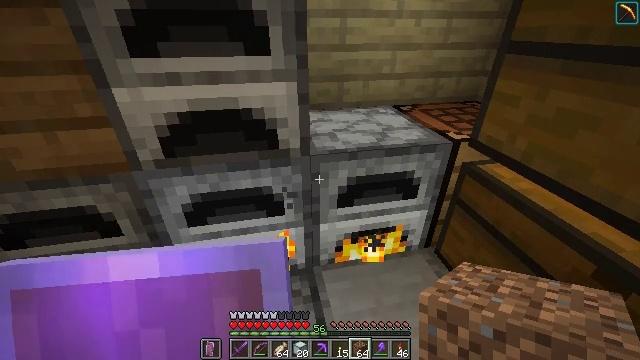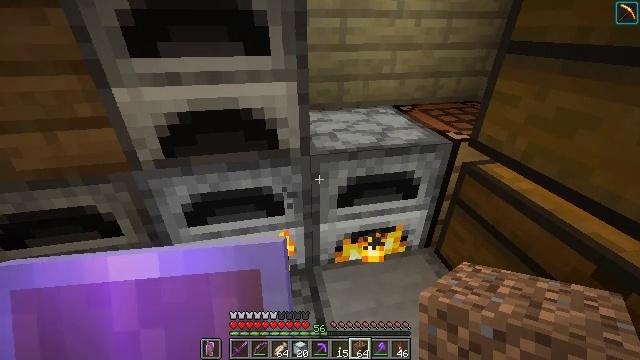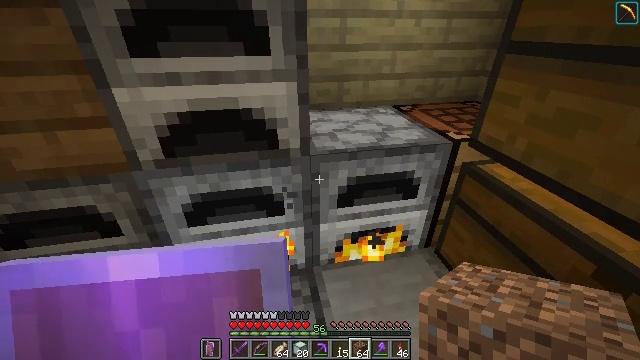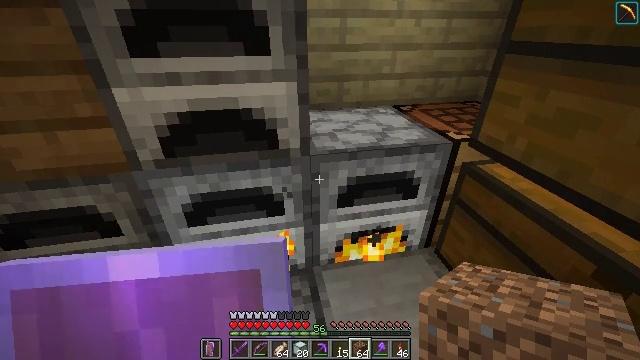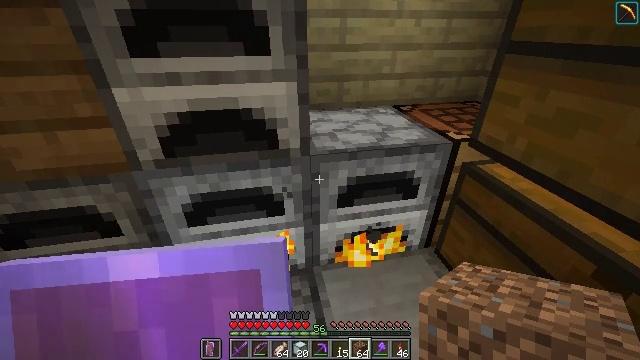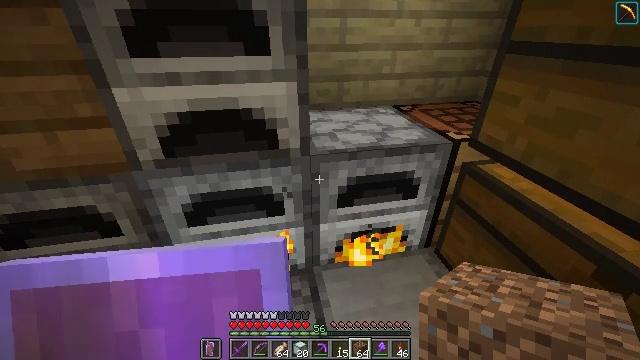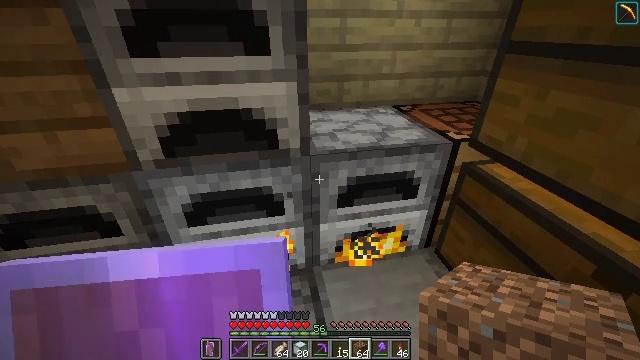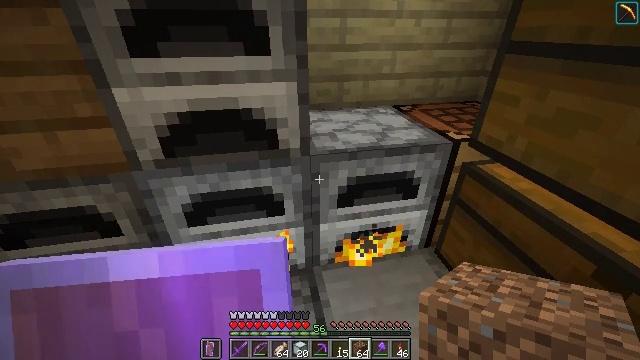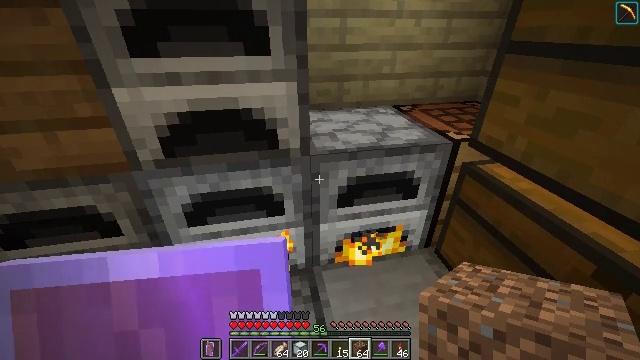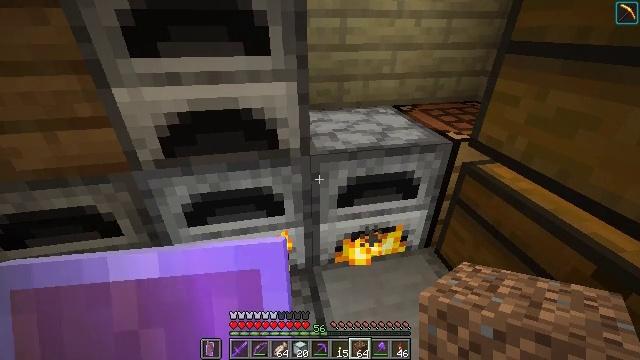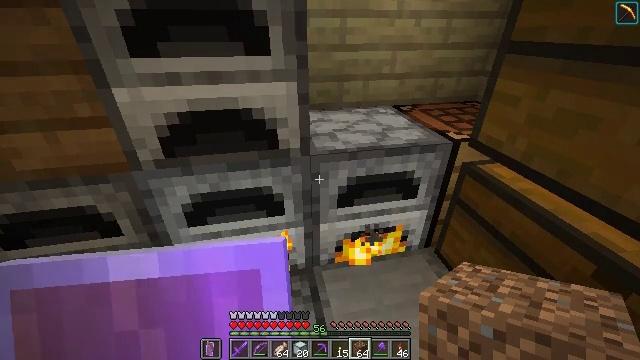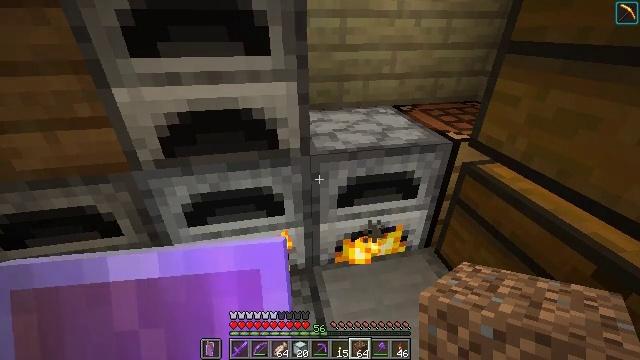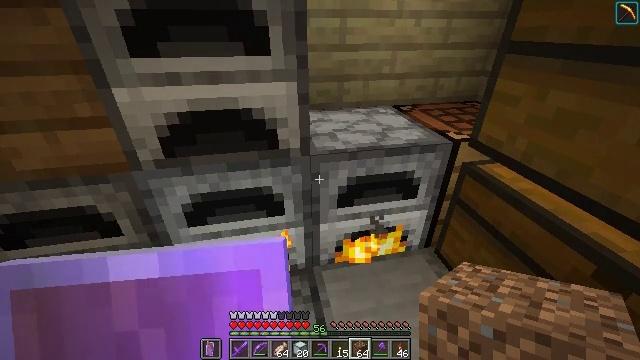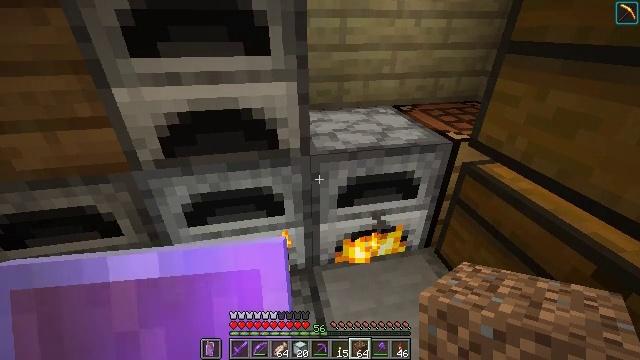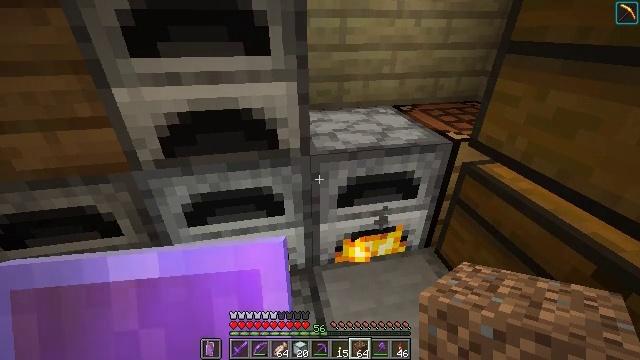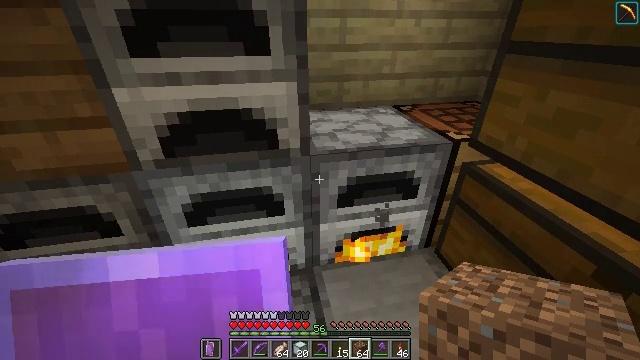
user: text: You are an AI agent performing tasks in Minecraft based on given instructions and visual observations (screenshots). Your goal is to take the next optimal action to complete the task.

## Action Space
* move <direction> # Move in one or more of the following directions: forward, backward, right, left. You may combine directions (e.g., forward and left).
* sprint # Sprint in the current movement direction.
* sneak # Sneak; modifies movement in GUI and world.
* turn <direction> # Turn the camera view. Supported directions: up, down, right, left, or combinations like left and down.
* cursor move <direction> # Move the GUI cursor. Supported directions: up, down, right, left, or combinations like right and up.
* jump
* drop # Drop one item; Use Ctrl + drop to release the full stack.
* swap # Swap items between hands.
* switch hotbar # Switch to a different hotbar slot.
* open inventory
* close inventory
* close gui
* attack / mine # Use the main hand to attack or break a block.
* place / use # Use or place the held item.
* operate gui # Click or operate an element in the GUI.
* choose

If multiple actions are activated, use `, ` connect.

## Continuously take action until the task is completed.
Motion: motion action
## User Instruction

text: Smelt a cactus to craft green dye.
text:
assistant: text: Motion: no_op
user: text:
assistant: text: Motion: no_op
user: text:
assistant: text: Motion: no_op
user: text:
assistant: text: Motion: no_op
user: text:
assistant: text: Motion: no_op
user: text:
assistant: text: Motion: no_op
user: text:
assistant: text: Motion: no_op
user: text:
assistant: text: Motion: no_op
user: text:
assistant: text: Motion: no_op
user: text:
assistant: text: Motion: no_op
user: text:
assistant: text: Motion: no_op
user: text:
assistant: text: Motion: no_op
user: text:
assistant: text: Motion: no_op
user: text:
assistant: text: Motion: no_op
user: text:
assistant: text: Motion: no_op
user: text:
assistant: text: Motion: no_op
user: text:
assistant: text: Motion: no_op
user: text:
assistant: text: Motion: no_op
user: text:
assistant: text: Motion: no_op
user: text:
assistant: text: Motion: no_op
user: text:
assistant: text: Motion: no_op
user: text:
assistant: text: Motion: no_op
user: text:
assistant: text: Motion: no_op
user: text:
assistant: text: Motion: no_op
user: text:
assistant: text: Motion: no_op
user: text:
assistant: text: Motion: no_op
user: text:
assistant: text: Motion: no_op
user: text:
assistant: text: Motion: no_op
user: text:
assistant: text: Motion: no_op
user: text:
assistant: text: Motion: no_op